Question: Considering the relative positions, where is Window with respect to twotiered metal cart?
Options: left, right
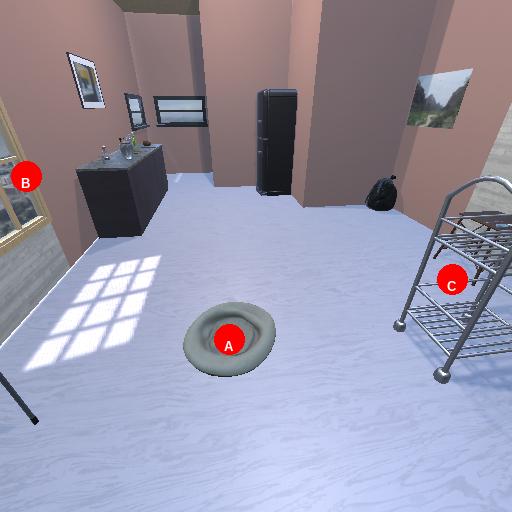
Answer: left